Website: slack
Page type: stored-credit-cards
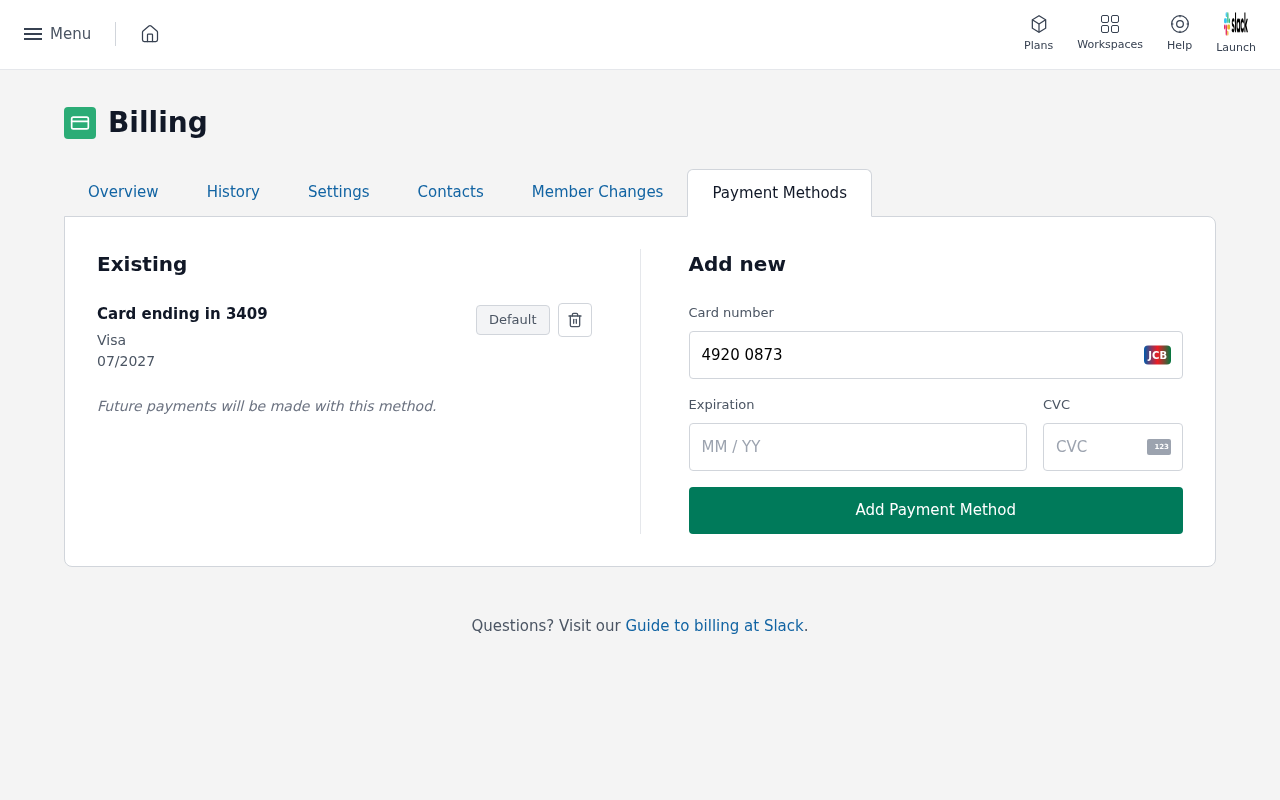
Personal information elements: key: PII_CARD_CVV
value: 336
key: PII_CARD_EXPIRY
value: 07/2027
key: PII_CARD_EXPIRY
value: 07/27
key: PII_CARD_LAST4
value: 3409
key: PII_CARD_NUMBER
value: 4920 0873 3529 3409
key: PII_CARD_TYPE
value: Visa